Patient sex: F
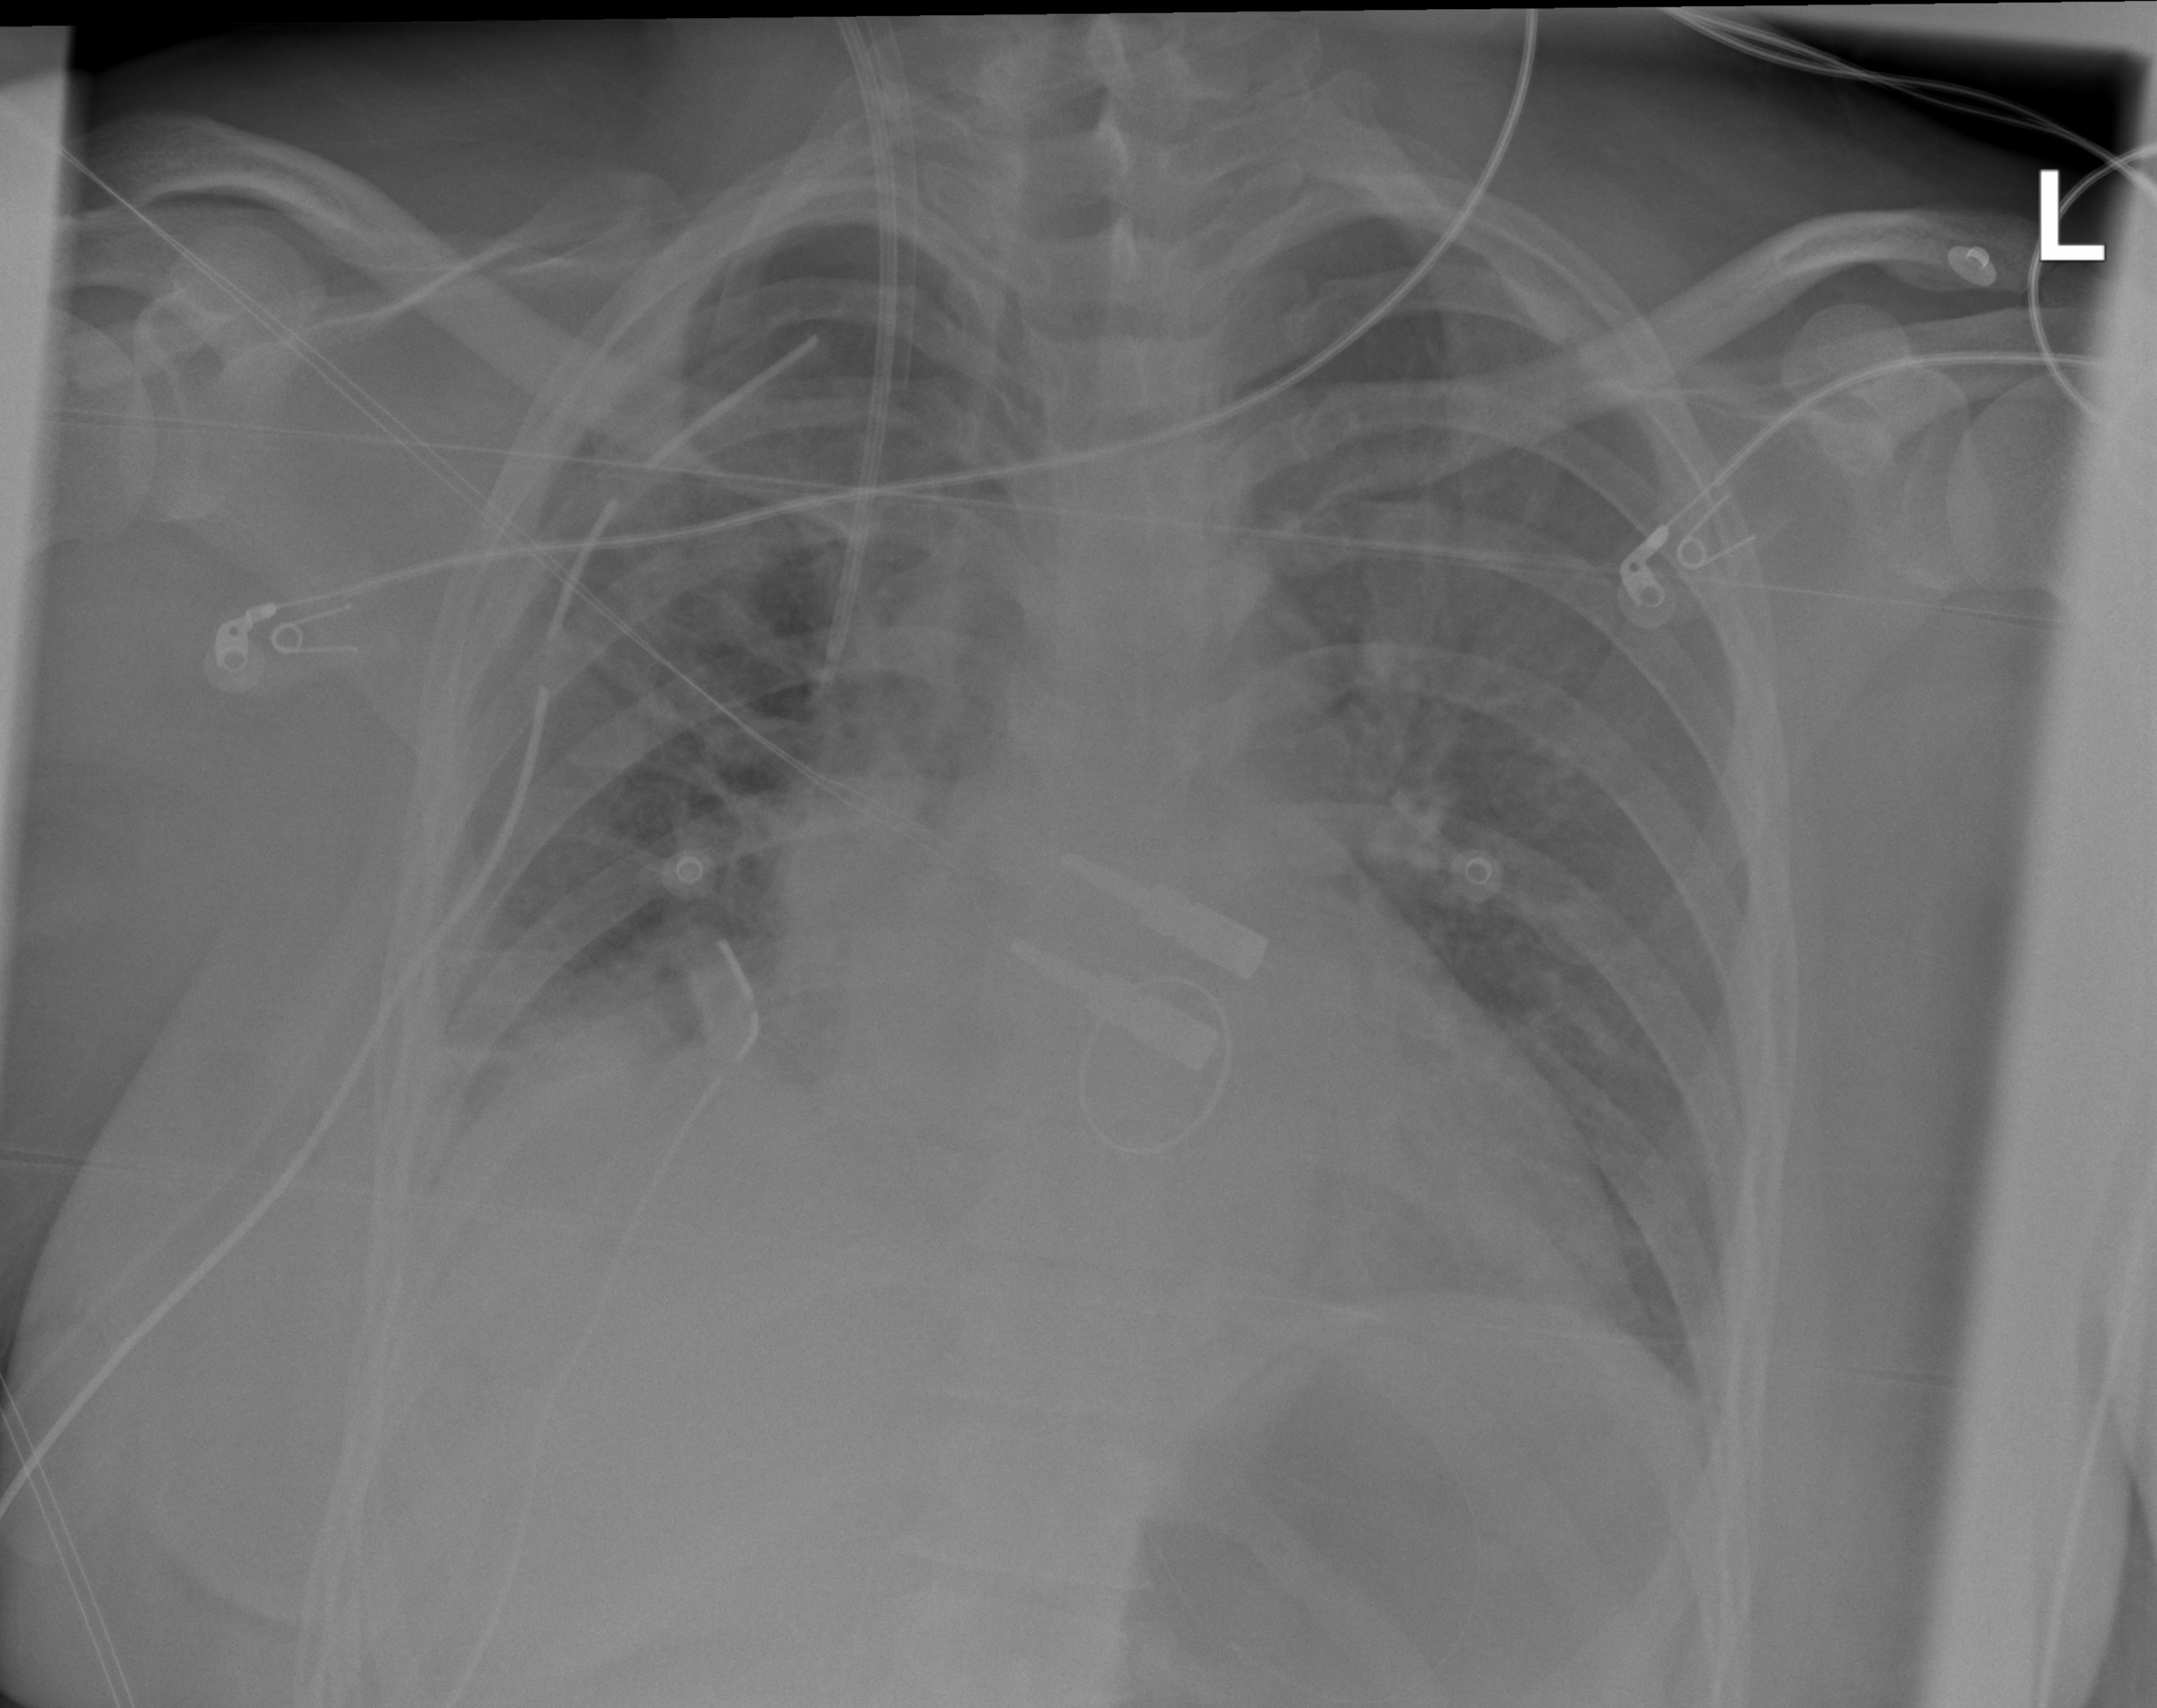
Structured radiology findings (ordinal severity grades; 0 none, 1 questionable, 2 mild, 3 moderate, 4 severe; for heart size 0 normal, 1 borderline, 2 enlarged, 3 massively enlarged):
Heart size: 1
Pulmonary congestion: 2
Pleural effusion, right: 2
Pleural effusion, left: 0
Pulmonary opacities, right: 0
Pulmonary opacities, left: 0
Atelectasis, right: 3
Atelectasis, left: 0